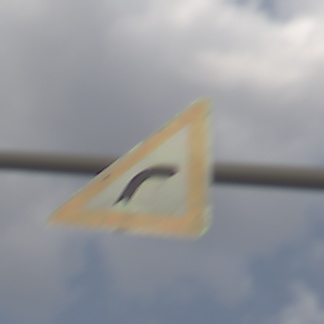
Verkehrszeichen: KurveRechts
Umgebung: Outdoor, Nature
Tageszeit: Midday
Wetter: PartlyCloudy
Licht: Natural
Jahreszeit: NotSpecified
Kontrast: LowContrast